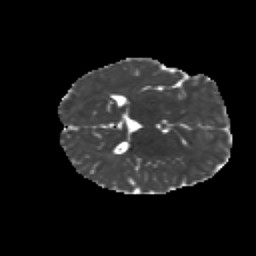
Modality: MD
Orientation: axial
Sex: male
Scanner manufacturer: siemens
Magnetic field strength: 3 T
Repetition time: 5 s
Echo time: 0.071 s